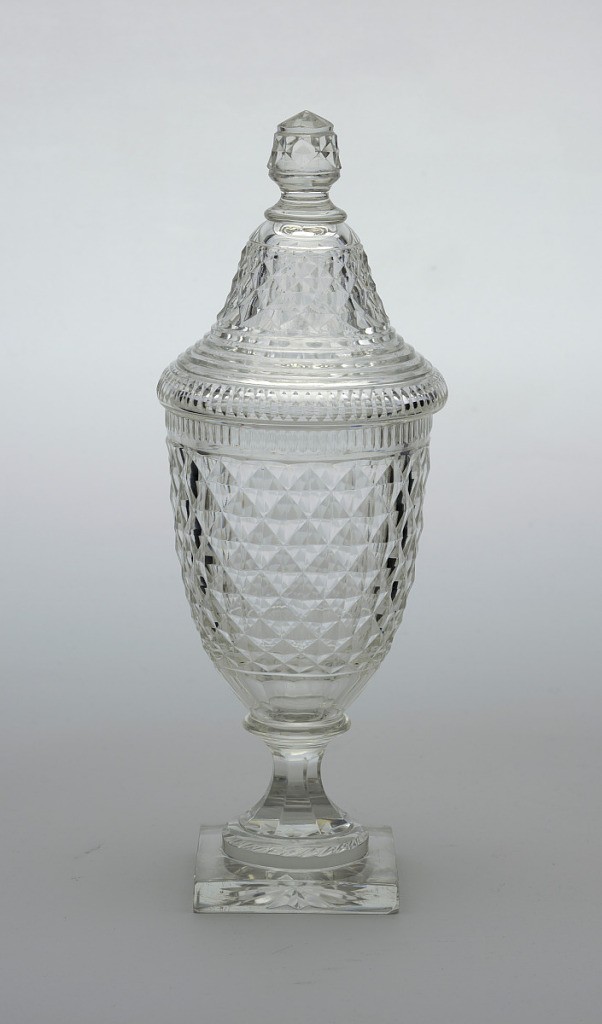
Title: Jar and lid
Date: ca. 1830
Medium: Glass
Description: Slender urn-shaped body cut with shallow diamond pattern all over, a row of thin fluting at top edge, wide flutes at base; fluted stem on square base cut with star on bottom; tall bell-shaped cover cut with shallow diamond pattern and prismatic rings, faceted finial.